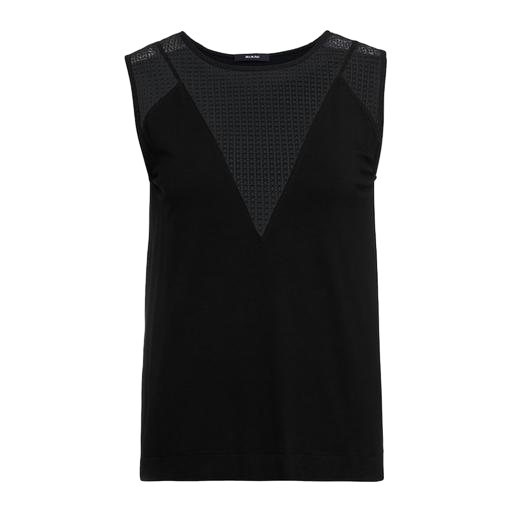
active tank, sleeveless tee, contrast tank top, white background